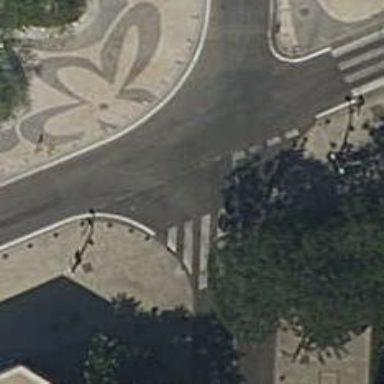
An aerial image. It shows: Marked crossing on the road.